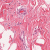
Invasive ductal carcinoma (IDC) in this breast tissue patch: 0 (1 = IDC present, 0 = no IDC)